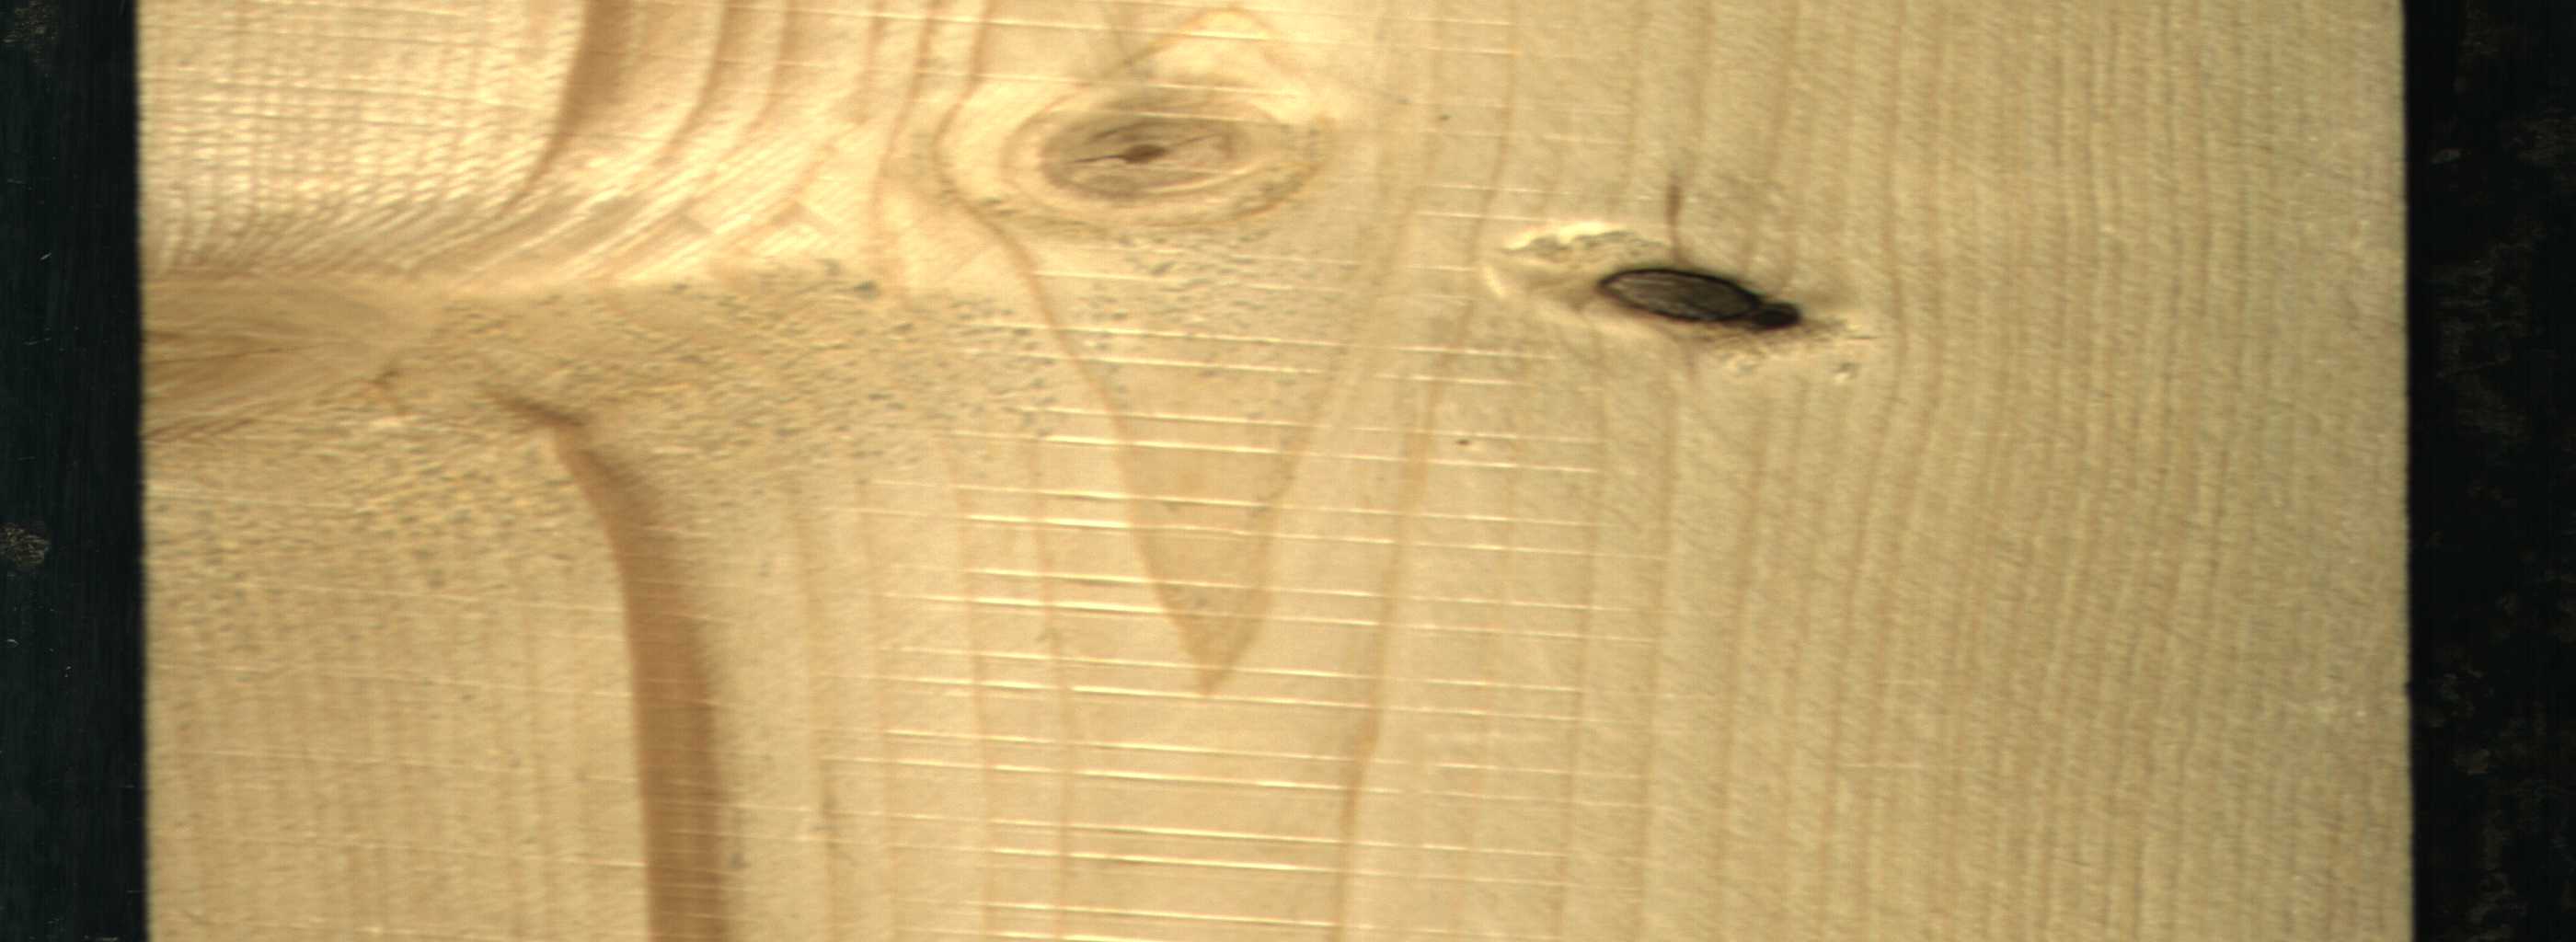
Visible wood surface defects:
Quartzity
Dead_Knot
Live_Knot
Live_Knot